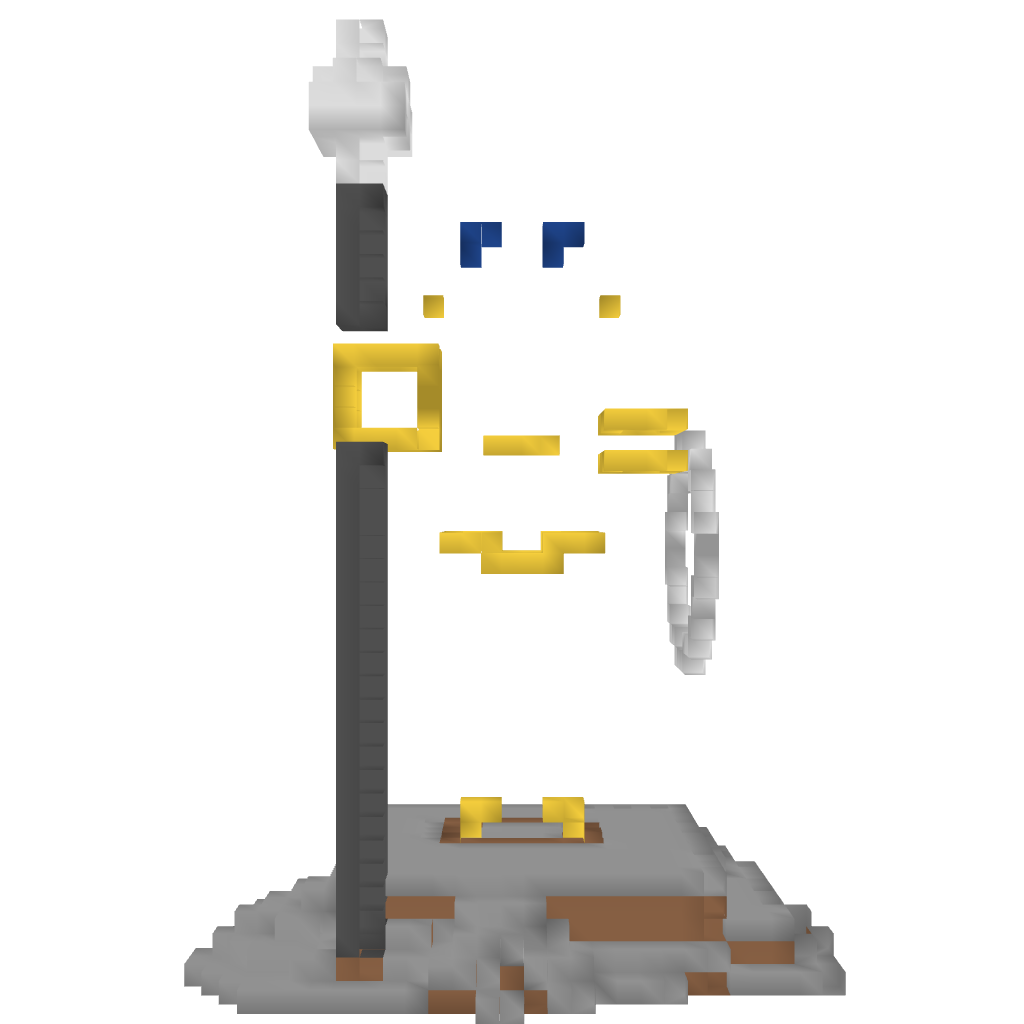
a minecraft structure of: Statue of the Oracle of Apollo